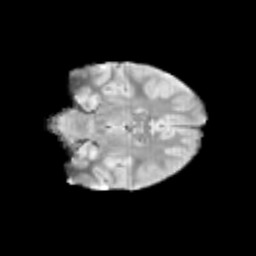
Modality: T2w
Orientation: coronal
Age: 11
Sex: male
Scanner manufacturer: siemens
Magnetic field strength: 3 T
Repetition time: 3.8 s
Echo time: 0.07 s